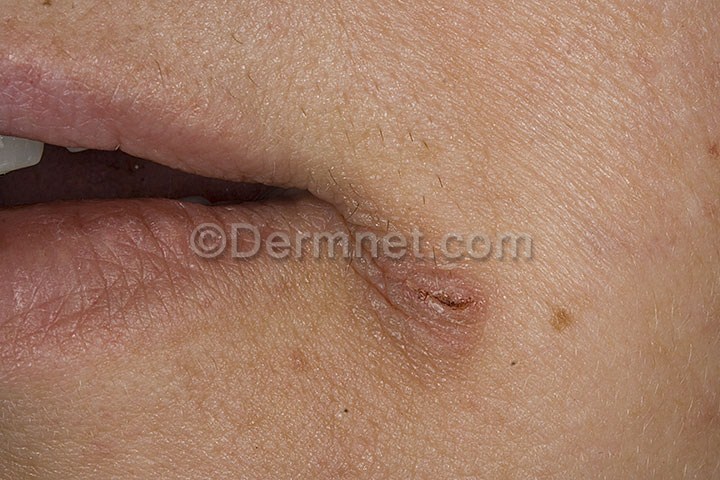
Disease: Tinea Ringworm Candidiasis and other Fungal Infections